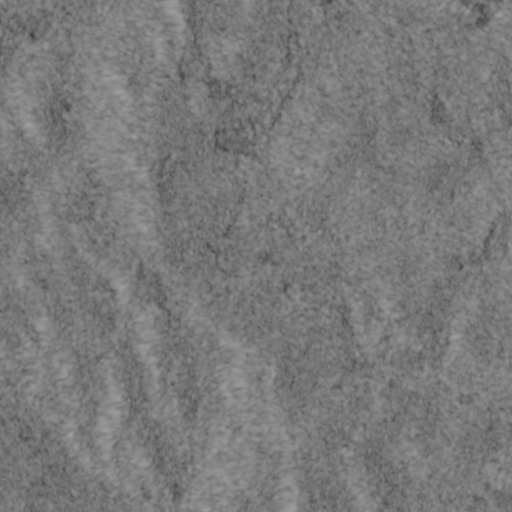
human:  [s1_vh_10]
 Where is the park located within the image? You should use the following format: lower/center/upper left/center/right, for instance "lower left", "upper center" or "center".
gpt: The park is located in the upper right of the image.
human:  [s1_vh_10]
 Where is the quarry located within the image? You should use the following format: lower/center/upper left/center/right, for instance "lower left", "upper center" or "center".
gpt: There is no quarry in the image.

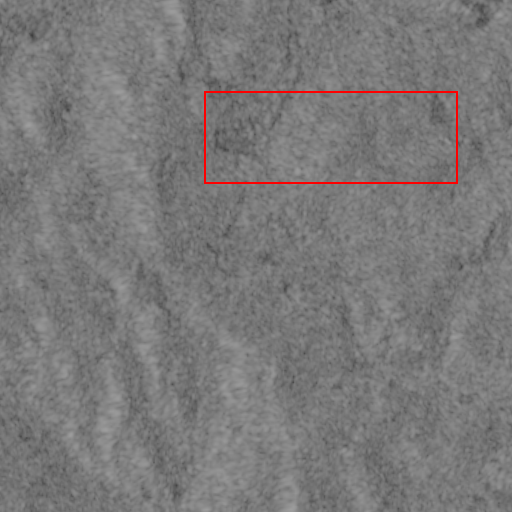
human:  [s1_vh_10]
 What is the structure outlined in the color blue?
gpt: There is no blue outline.
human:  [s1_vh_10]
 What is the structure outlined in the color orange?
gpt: There is no structure outlined in orange.